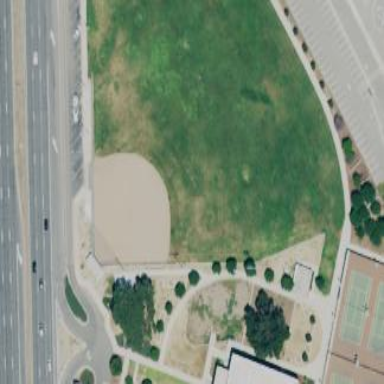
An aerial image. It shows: Baseball pitch for leisure land activities.